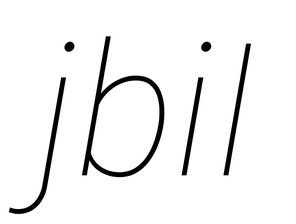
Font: Roboto-Italic_Thin_Italic